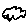
Label: cloud